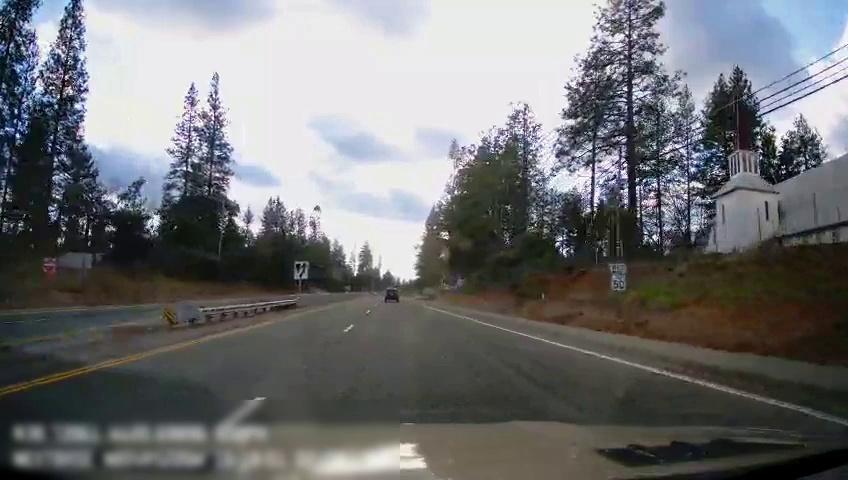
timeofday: Day
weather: Cloudy
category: Drivable Space
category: Vehicles | SUV
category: Lanes | Alternate Lane
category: Lanes | Alternate Lane
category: Lanes | Opposite Lane
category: Lanes | Current Lane
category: Lanes | Alternate Lane
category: Traffic | Signs
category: Traffic | Signs
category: Traffic | Signs